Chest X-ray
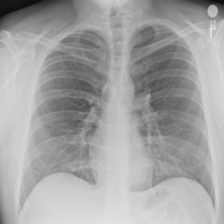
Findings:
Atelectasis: negative
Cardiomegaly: negative
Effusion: negative
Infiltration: negative
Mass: negative
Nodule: negative
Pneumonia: negative
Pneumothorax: negative
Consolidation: negative
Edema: negative
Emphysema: negative
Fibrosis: negative
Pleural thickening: negative
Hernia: negative